Question: I have a form that has this interface

The form accepts data from the user in textboxes and also allows the user to load an image into a picture box. My question is that how will i enable the user to print the texts and image together the way it is in the form.
I have been able to use this code to print data in the 'textboxes' and 'labels'.
'''
private void printDocument1_PrintPage(object sender, System.Drawing.Printing.PrintPageEventArgs e)
{
string fname = txtName.Text;
string lname = txtLname.Text;
string mname = txtMname.Text;
string address = txtAddress.Text;
string gender = cmbGender.SelectedItem.ToString();
string country = cmbCountry.SelectedItem.ToString();
string data = "First Name : " + fname + "
Last Name : " + lname + "
Middle Name : " + mname + "
Address : " + address + "
Gender : " + gender + "
Nationality : " + country;
e.Graphics.DrawString(data, new Font("Arial", 20, FontStyle.Regular), Brushes.Black, 20, 20);
}
'''
Pls What do i need to add to enable the user print the picture along with the Text.
This is how i load a picture into the picture box
'''
private void btnLoad_Click(object sender, EventArgs e)
{
if (openFileDialog1.ShowDialog() == DialogResult.OK)
{
try
{
picCpic.Image = Image.FromFile(openFileDialog1.FileName);
}
catch (OutOfMemoryException er)
{
MessageBox.Show(er.Message);
}
}
}
'''
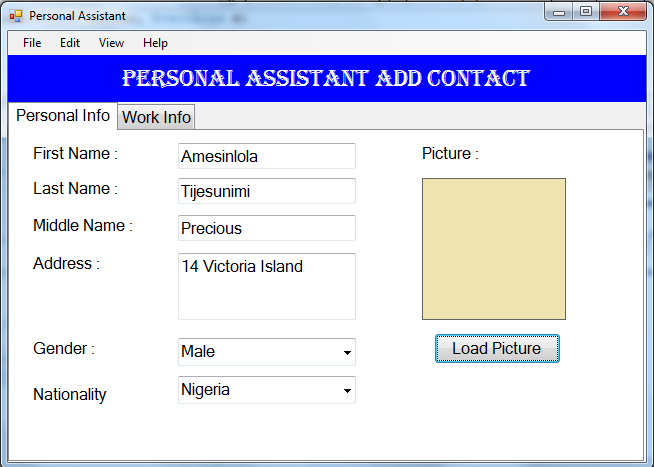
Answer: Use <URL> method:
'''
e.Graphics.DrawImage(pictureBox.Image, new Point(10, 10));
'''